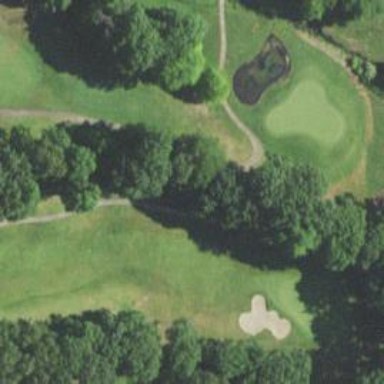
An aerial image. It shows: Path for golf carts.